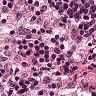
Metastatic tissue present: no